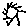
Label: sun